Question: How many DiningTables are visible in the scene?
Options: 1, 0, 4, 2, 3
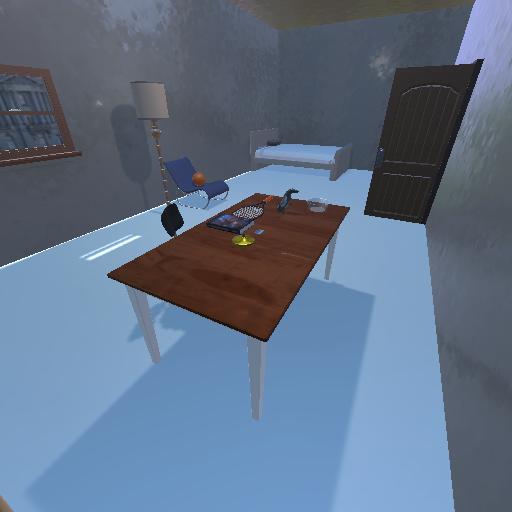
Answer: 1